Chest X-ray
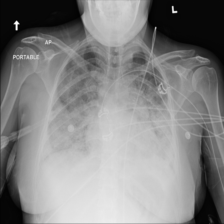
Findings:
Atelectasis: negative
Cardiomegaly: negative
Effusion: negative
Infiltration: positive
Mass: negative
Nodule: negative
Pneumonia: negative
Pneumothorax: negative
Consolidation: negative
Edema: negative
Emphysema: negative
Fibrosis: negative
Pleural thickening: negative
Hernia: negative